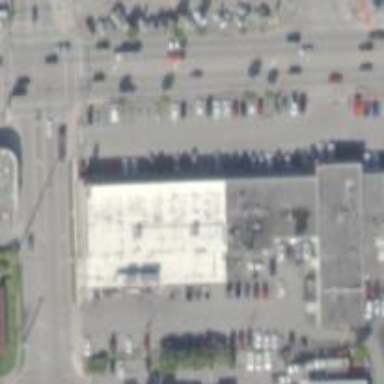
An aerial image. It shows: Supermarket.